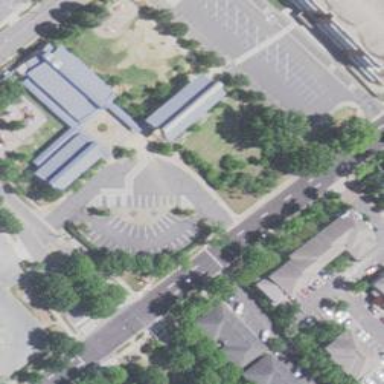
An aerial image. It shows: School.